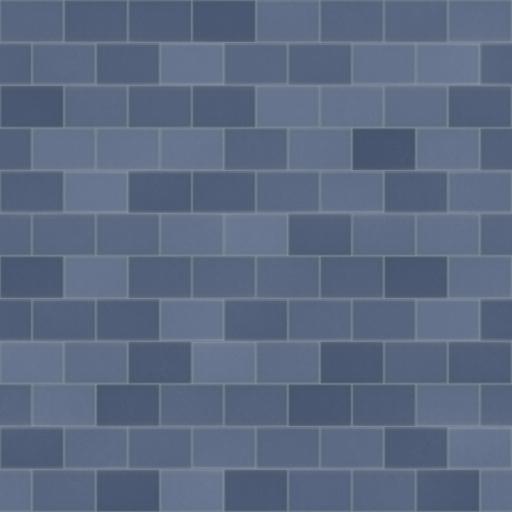
Tags: bathroom blue clean light smooth subway tiled tiles